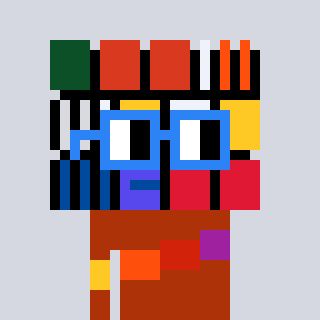
a pixel art character with square blue glasses, a abstract-shaped head and a hotbrown-colored body on a cool background